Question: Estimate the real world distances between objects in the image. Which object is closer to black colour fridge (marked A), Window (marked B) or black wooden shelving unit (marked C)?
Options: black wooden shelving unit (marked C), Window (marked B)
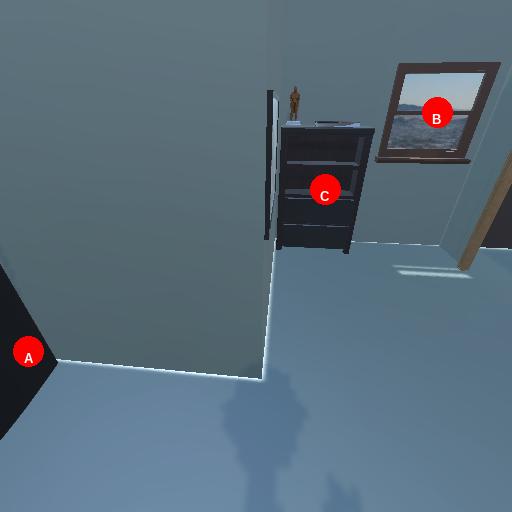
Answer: black wooden shelving unit (marked C)